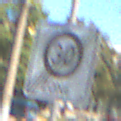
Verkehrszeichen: EndeZone30
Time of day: Midday
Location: Outdoor (Urban)
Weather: Clear
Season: NotSpecified
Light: Natural